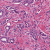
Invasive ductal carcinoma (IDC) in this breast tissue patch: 1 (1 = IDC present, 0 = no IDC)